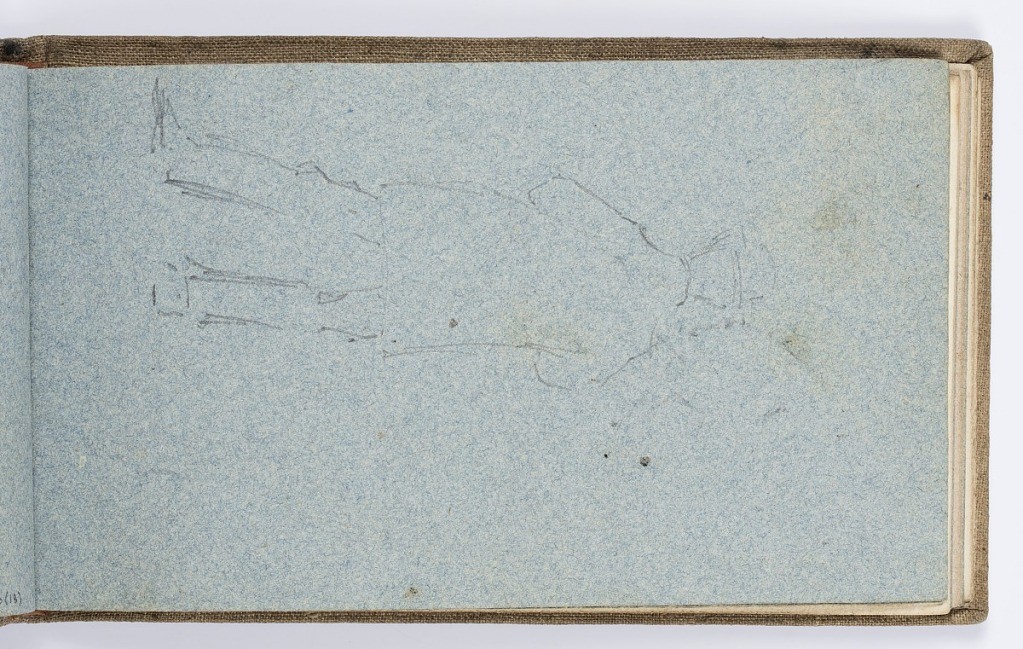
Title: Sketchbook Page: Man Standing
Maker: Kenyon Cox, American, 1856–1919
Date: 1877–78
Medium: Graphite on blue-grey laid paper
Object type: Sketchbook folio
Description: Sketch of standing man with coat and hat, shown from behind.